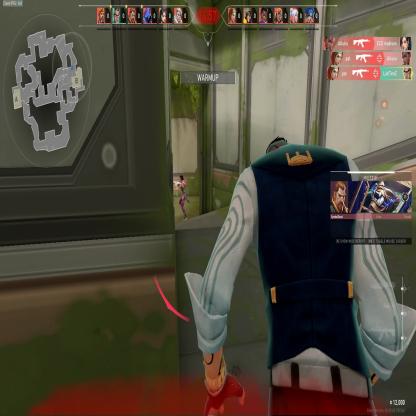
Label: enemy